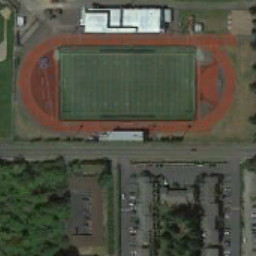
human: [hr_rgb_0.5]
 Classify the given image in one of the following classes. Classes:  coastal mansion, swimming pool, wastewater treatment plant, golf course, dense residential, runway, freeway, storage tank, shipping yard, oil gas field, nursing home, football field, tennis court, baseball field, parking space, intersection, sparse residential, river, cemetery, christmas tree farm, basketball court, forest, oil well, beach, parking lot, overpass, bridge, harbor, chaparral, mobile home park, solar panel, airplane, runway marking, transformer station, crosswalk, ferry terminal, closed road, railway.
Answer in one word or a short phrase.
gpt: football field